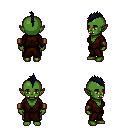
a pixel art fantasy rpg character, female body template, orc, green skin, brown robe, metal pants, raven mohawk hairstyle, leather bracers, four views (front, back, left, right), 2x2 character sprite sheet, small pixel art, hard edges, no anti-aliasing